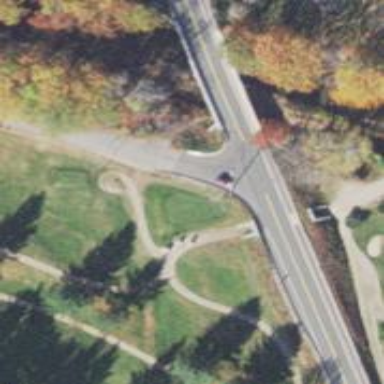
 with classic and skating grooming. It resembles golf cart path."